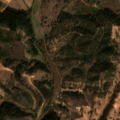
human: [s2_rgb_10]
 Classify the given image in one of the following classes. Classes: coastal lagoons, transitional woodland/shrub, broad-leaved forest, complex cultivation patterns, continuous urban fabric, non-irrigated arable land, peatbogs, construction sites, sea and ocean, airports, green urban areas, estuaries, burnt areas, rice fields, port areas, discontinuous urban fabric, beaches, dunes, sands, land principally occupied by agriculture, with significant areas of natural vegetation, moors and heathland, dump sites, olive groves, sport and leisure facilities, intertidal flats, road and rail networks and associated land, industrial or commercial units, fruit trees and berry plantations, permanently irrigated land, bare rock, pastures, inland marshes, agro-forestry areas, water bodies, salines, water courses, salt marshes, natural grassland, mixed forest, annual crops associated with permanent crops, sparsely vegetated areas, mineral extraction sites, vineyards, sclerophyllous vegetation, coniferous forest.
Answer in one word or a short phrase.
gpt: non-irrigated arable land, land principally occupied by agriculture, with significant areas of natural vegetation, agro-forestry areas, broad-leaved forest